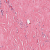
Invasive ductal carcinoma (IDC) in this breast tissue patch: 0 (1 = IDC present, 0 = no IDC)